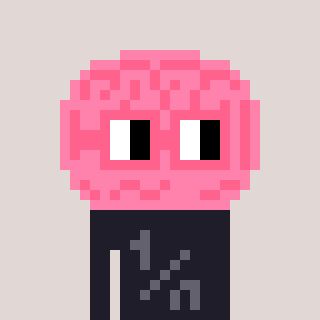
a pixel art character with square pink glasses, a brain-shaped head and a grayscale-colored body on a warm background